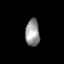
Tissue: lung
Cell type: Epithelial cells
Senescence score: 0.1633
Nuclear area (px): 376
Mean DAPI intensity: 150.279